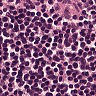
Metastatic tissue present: no